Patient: sex F, age 70
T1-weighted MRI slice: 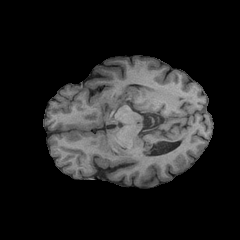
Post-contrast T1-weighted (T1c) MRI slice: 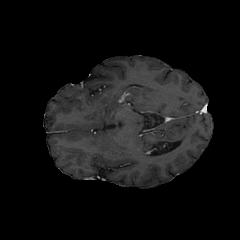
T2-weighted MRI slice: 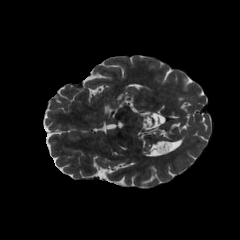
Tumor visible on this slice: no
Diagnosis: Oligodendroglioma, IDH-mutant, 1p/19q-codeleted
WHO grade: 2